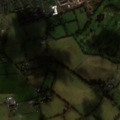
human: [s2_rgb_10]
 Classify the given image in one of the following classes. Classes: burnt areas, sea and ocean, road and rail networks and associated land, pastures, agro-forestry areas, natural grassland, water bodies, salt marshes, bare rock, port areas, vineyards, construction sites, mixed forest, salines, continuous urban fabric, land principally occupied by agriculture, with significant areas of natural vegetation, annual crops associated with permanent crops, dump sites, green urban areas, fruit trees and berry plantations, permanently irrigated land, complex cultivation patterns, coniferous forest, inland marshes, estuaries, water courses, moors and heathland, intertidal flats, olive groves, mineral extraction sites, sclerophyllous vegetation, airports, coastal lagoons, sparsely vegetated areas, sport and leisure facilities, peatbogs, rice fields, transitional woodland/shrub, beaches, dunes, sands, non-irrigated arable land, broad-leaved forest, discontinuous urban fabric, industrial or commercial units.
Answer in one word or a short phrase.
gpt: discontinuous urban fabric, sport and leisure facilities, non-irrigated arable land, pastures